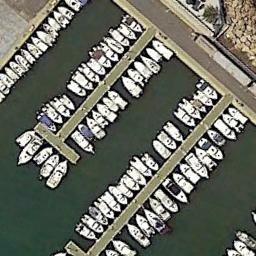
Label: harbor